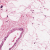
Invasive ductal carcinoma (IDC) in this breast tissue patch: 0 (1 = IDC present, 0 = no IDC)